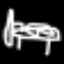
Label: bed